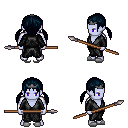
a pixel art fantasy rpg character, male body template, dark elf, purple skin, gray robe, metal pants, raven twin-tailed hairstyle, iron tiara, white slippers, spear, four views (front, back, left, right), 2x2 character sprite sheet, small pixel art, hard edges, no anti-aliasing